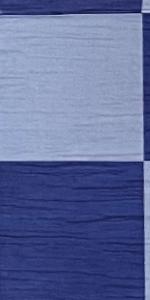
Label: Empty